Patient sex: F
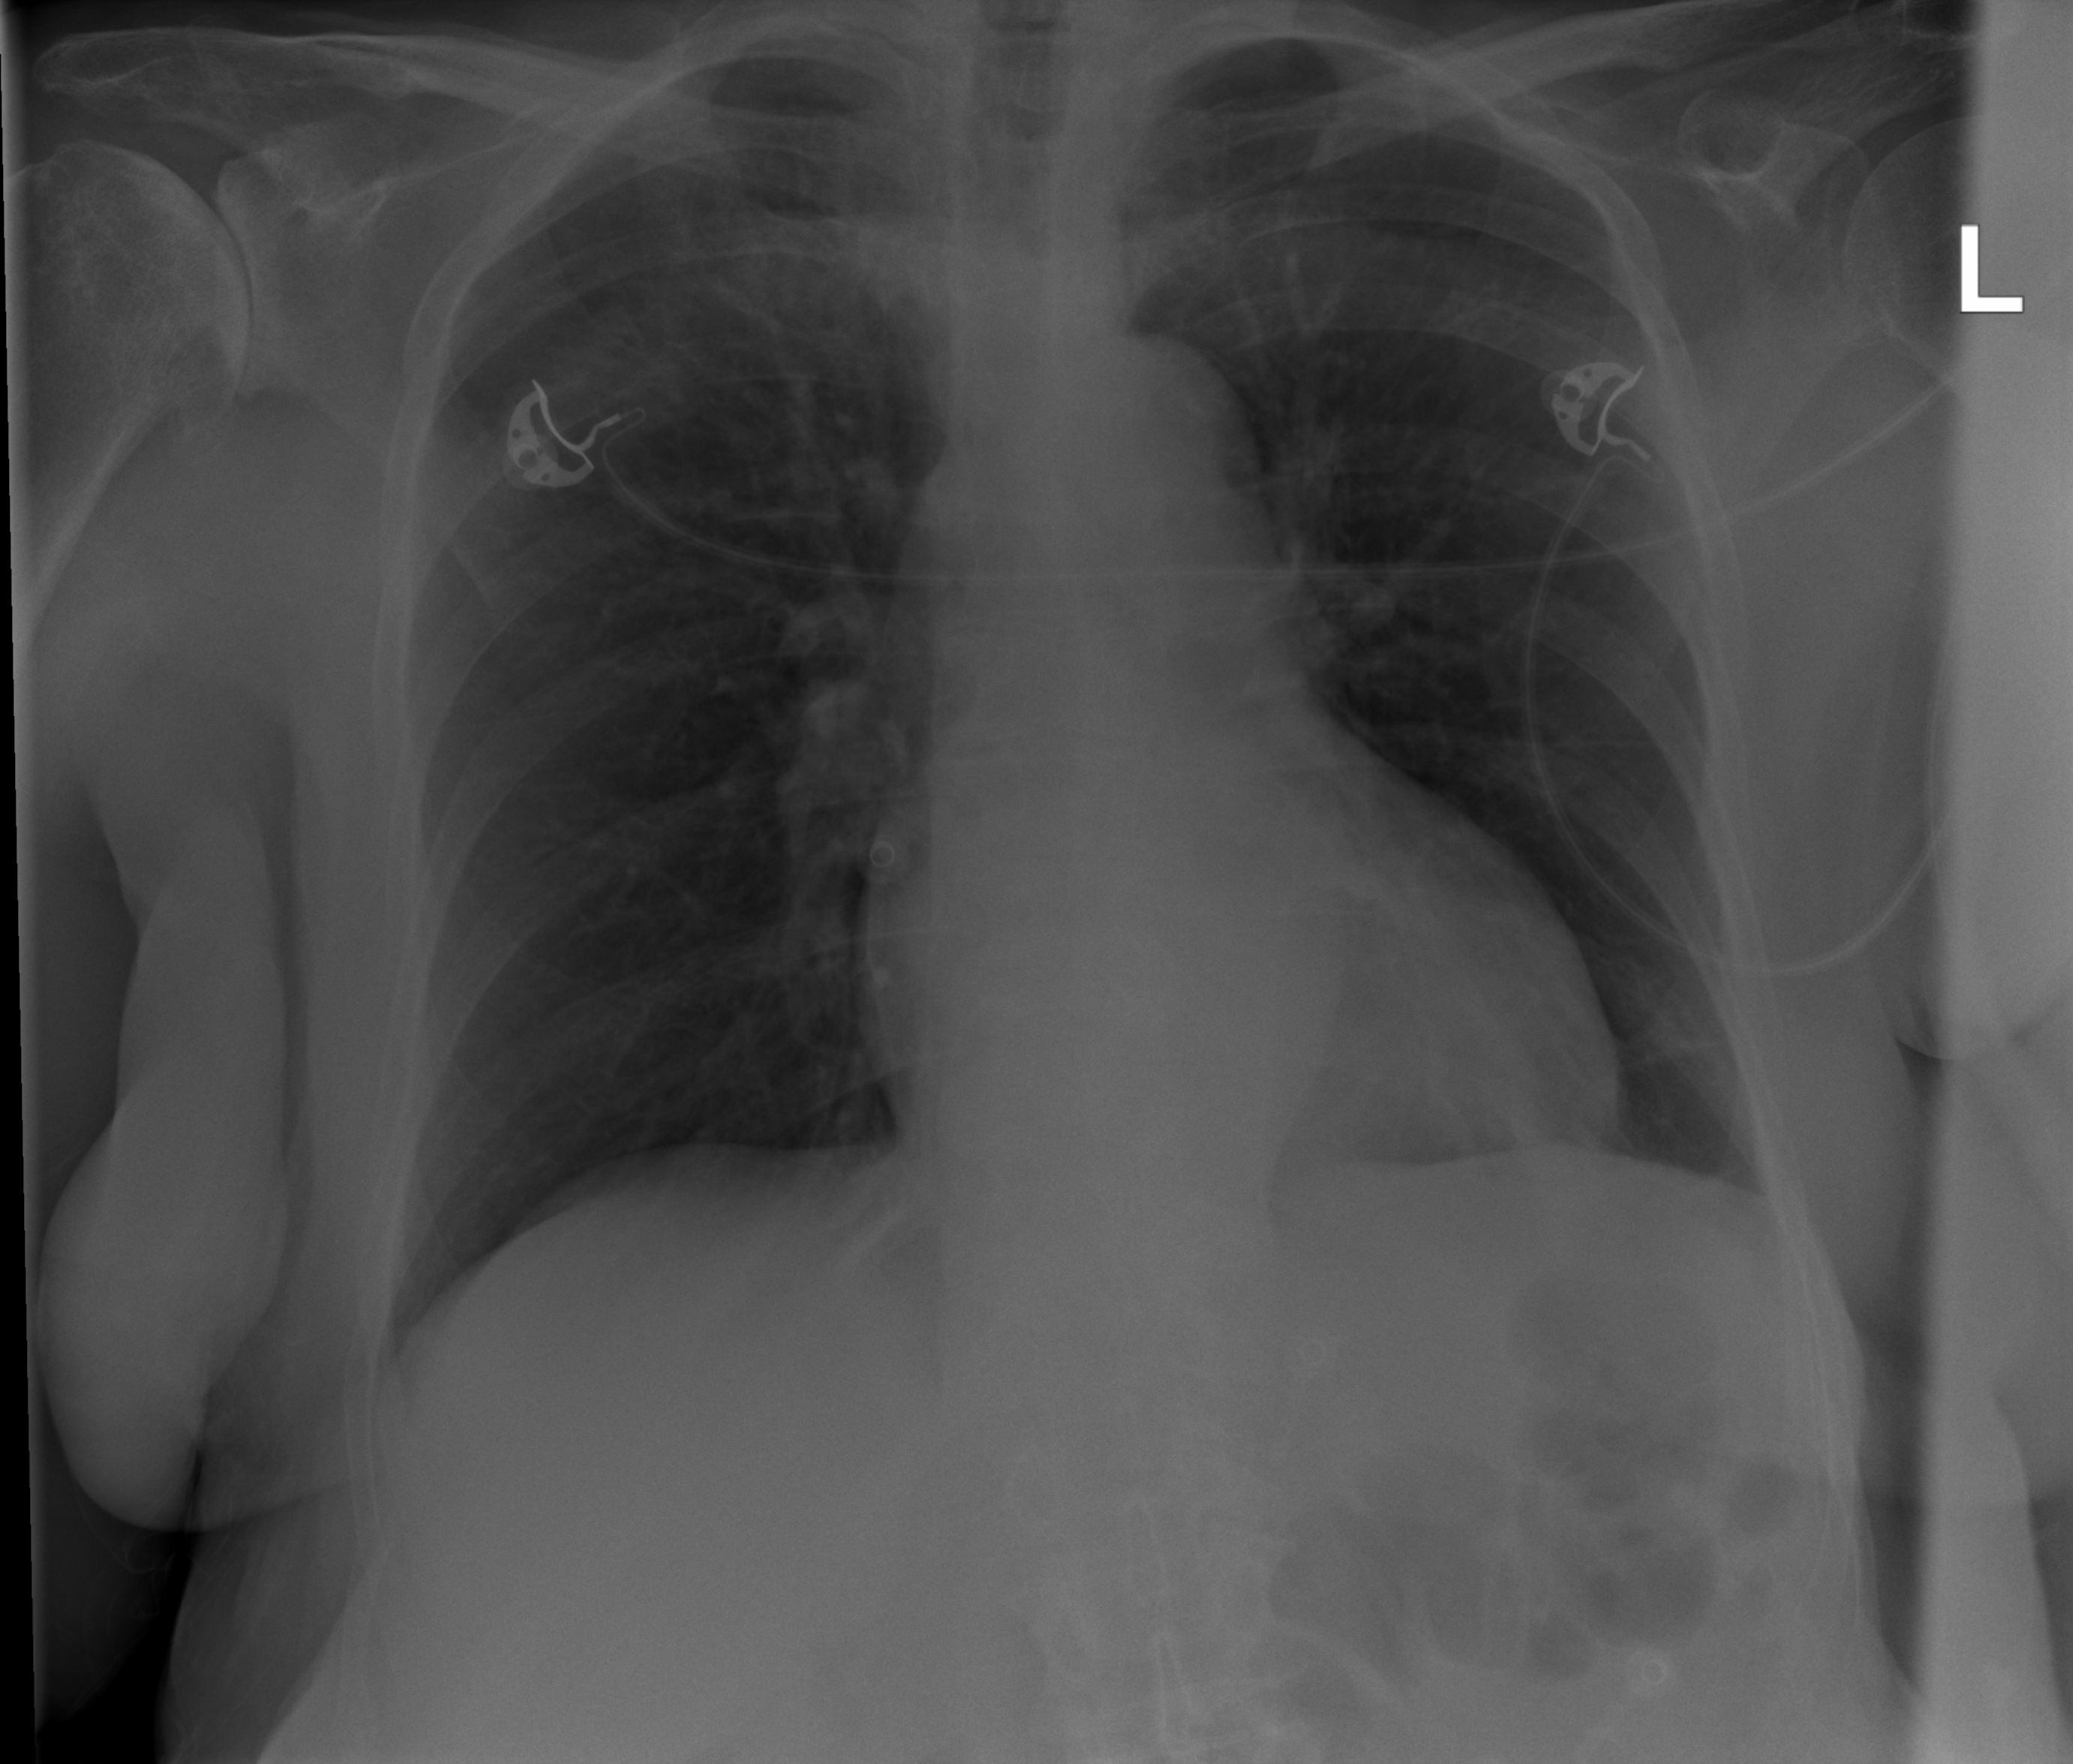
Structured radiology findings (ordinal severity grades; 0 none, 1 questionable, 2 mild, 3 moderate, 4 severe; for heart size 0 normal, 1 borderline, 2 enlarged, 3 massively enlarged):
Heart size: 0
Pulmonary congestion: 0
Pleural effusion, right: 0
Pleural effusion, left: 0
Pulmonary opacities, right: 0
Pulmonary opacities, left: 0
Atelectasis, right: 0
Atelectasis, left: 2